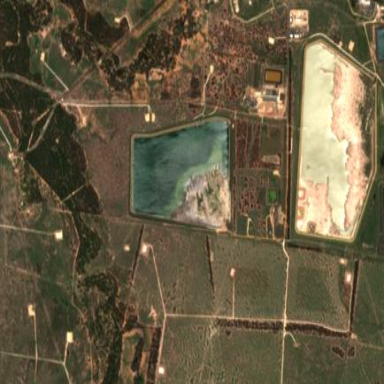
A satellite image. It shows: Man-made tailings pond.